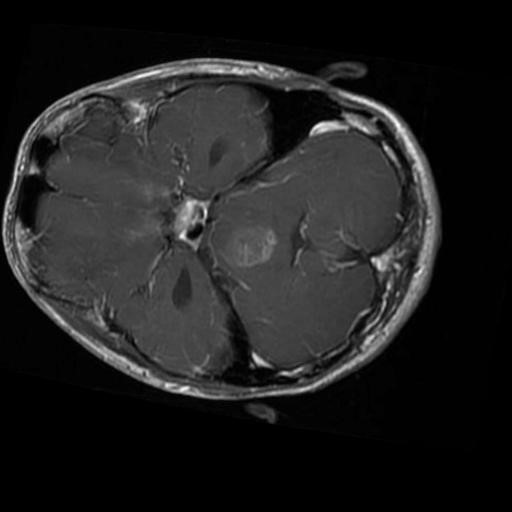
Label: brain_glioma